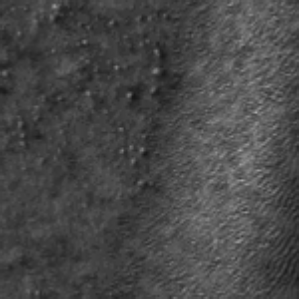
Label: frost